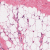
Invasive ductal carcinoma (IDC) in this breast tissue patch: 0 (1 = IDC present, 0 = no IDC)